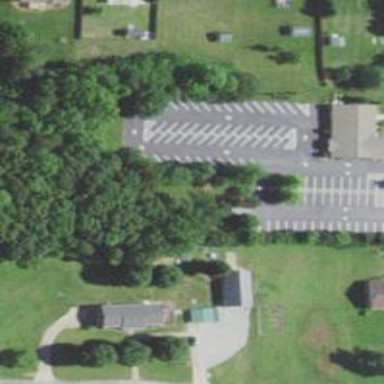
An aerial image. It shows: Driveway.